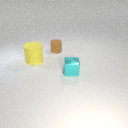
small brown rubber cylinder to the left of small cyan metal cube